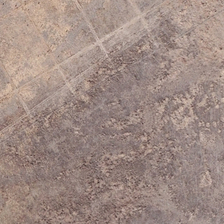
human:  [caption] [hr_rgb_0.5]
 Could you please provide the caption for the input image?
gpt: it is a piece of bareland .

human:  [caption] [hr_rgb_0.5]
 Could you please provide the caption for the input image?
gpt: it is a piece of bareland .

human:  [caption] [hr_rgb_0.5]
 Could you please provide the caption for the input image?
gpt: it is a piece of bareland .

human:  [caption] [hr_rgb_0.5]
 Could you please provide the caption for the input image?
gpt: it is a piece of bareland .

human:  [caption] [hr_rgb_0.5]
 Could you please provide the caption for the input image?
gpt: it is a piece of bareland .